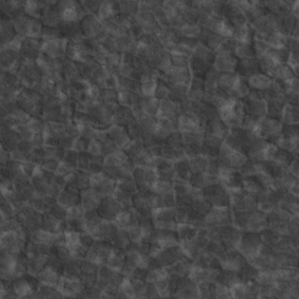
Label: non_frost